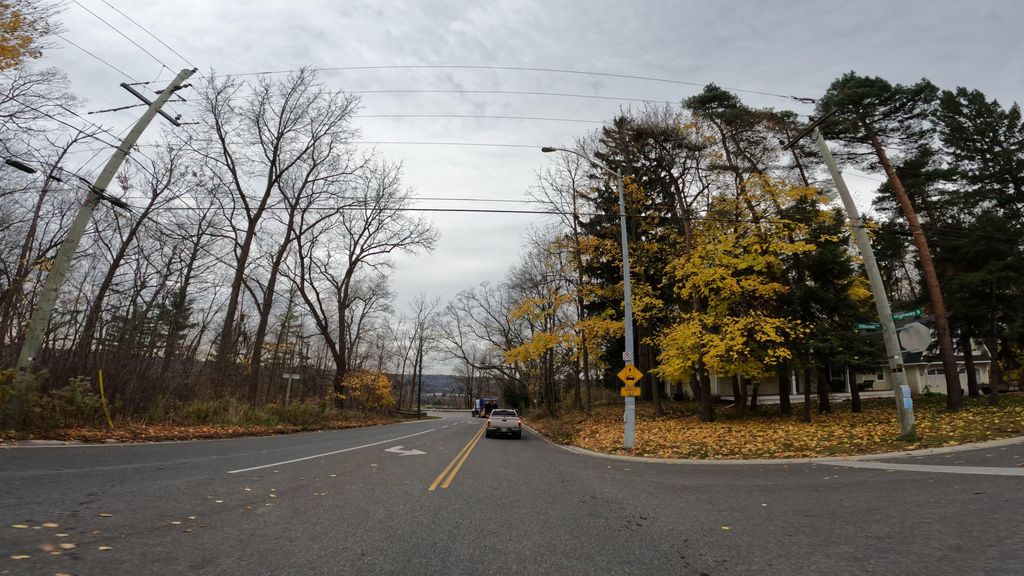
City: hamilton